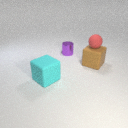
large brown rubber cube below small red rubber sphere